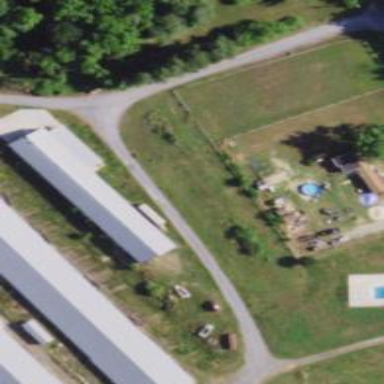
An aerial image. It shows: Farm auxiliary building.